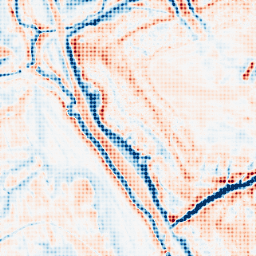
Category: edge_preserving
Decomposition family: bilateral
Decomposition parameters: d: 21
sigma_color: 100
sigma_space: 150
Upsampling method: sinc_blackman
Upsampling parameters: scale: 8
kernel_size: 8
Upsampling scale: 8